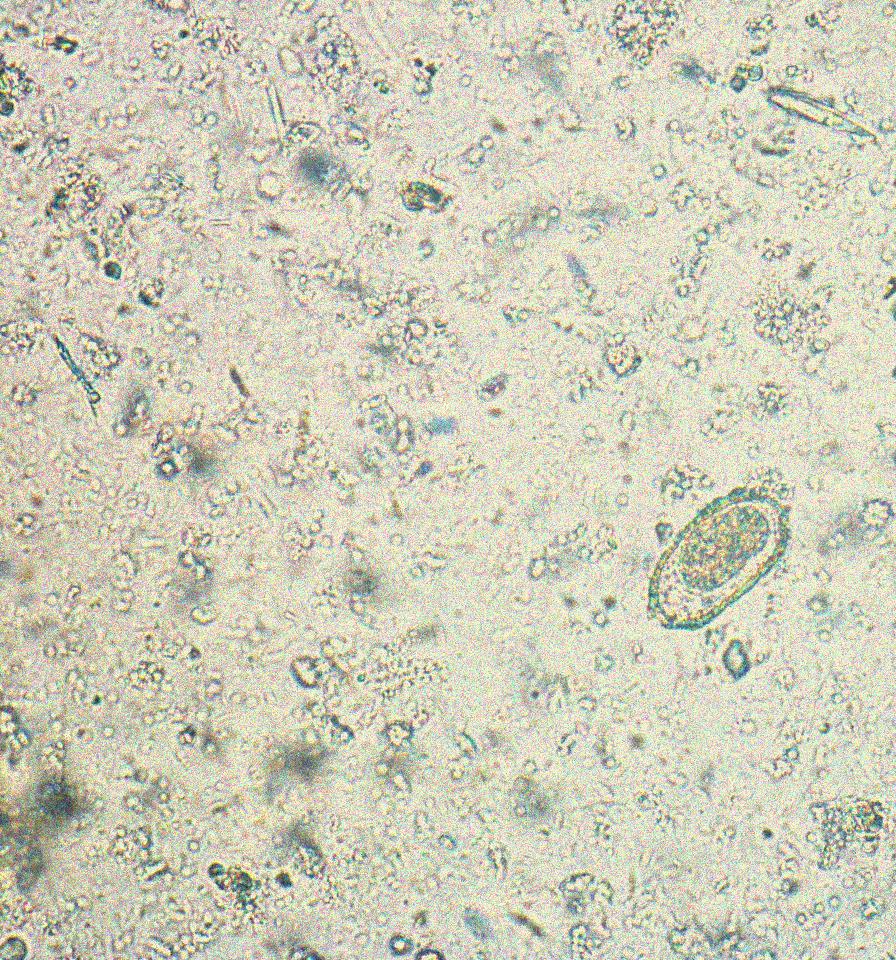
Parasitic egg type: Capillaria philippinensis